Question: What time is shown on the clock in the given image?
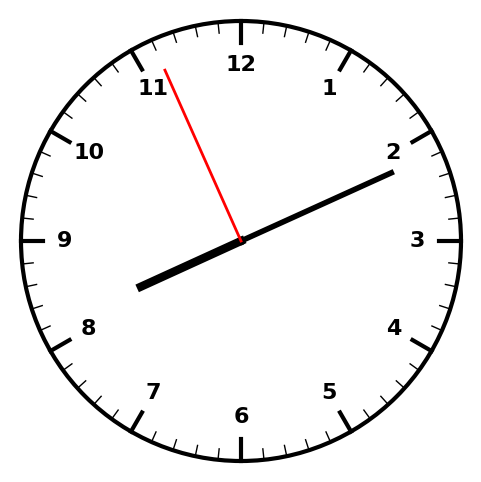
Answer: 08:10:56